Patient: sex F, age 67
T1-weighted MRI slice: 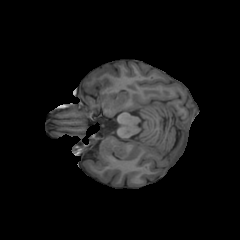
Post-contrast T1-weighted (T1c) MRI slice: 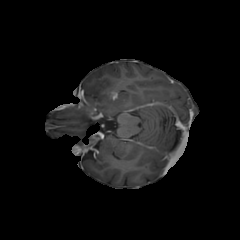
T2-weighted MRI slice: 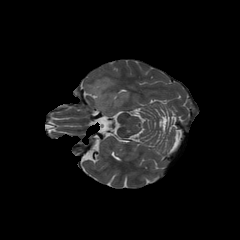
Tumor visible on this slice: yes
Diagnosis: Glioblastoma, IDH-wildtype
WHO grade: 4